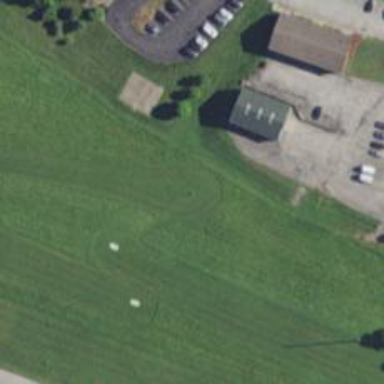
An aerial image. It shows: Disc golf basket.